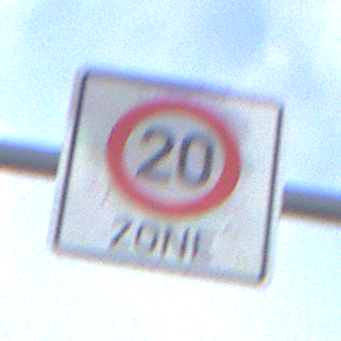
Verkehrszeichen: BeginnZone20
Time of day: SunriseSunset
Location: Outdoor (Nature)
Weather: PartlyCloudy
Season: NotSpecified
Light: Natural